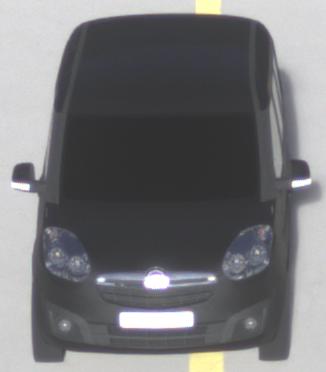
Make: Opel
Model: Combo Combi L1H1 1.4
Detailed model: Combo (D) Combi
Model produced from: 2012/01
Model produced until: 2013/11
Doors: 5
Color: black
Road condition: dry road
Daytime: morning or afternoon
Contrast: medium contrast